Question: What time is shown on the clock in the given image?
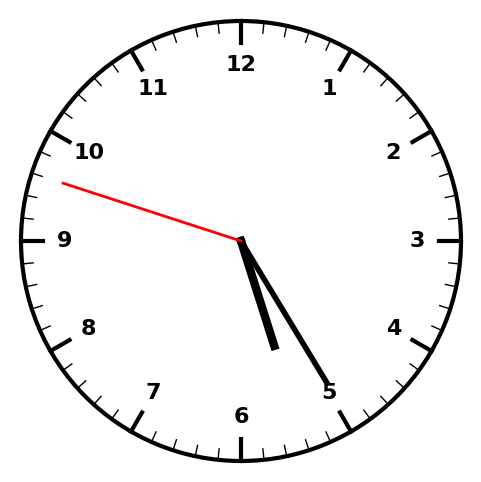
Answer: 05:24:48